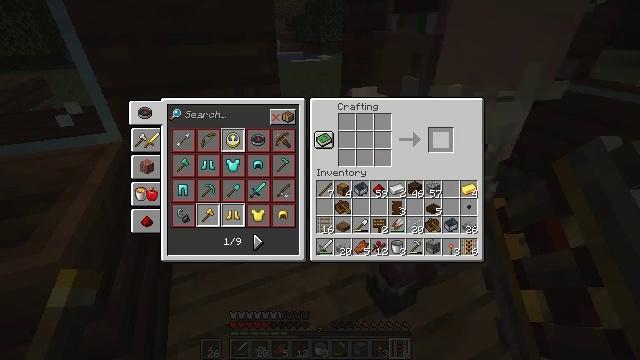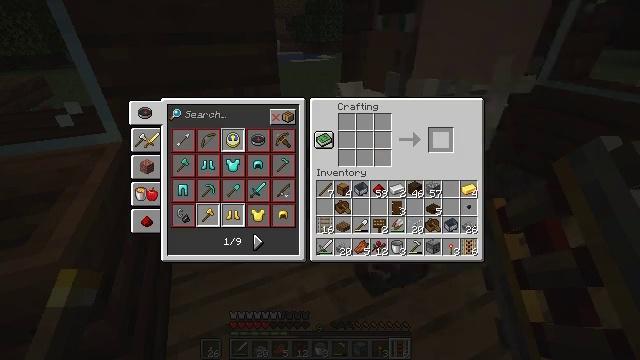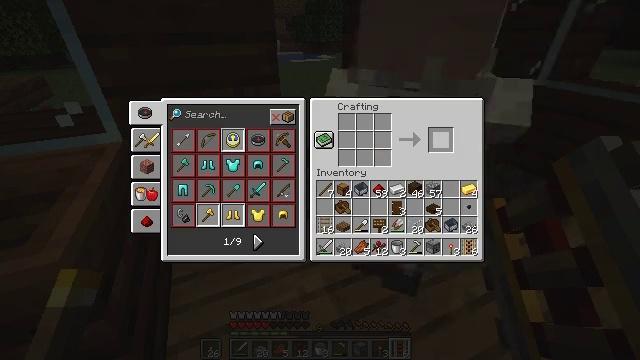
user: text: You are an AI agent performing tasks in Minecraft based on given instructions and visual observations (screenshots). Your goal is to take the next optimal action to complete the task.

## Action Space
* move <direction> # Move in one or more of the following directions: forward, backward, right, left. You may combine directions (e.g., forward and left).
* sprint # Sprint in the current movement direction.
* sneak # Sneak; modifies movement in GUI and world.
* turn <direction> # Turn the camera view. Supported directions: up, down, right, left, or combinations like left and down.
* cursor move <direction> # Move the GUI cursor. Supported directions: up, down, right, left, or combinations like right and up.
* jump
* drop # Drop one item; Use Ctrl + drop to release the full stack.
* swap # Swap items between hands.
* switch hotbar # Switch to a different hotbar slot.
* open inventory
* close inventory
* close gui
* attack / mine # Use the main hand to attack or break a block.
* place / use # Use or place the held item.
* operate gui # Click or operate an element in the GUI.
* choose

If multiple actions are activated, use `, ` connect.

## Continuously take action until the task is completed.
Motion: motion action
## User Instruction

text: Interact with the crafting table to craft a dark oak button.
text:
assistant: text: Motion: sneak
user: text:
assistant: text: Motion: sneak
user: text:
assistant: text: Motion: sneak